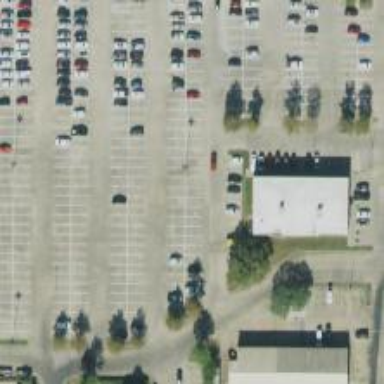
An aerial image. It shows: Parking space is available.